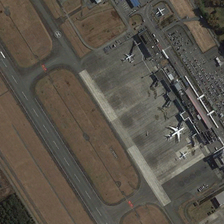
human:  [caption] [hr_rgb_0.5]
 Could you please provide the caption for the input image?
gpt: the airport has two runways .

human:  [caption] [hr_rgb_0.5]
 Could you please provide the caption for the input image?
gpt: the airport has two runways .

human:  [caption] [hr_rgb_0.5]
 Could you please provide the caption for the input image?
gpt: the airport is very large .

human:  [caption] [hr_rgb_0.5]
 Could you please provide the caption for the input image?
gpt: the airport is very large .

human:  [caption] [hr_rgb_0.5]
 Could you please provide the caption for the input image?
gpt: the airport has two runways .